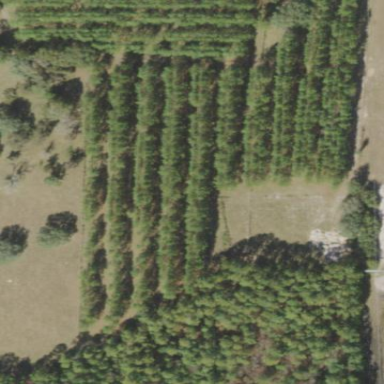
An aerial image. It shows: Plant nursery cultivating trees.